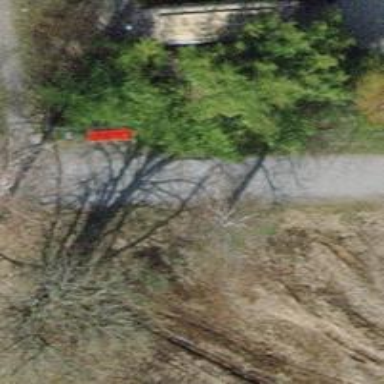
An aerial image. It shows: Red bench.